Question: I'm trying to mimic the Google Play Store application ActionBar: when you of the application, the (normally with a blue background in JB) /closes.
I'm using the Navigation-Drawer sample application available on Google Developers website (<URL> and it doesn't do the same. There is no blue background when you touch the title and also the "click zone" on the title text is only about 3-4 characters of lenght as width. On the Play Store or Gmail applications you can touch even the end of the string and the Navigation Drawer will open. See this screenshot for reference:

So, I'm looking for tips or even links to source code of other Android applications that have this feature and also:
- - -
Thanks!
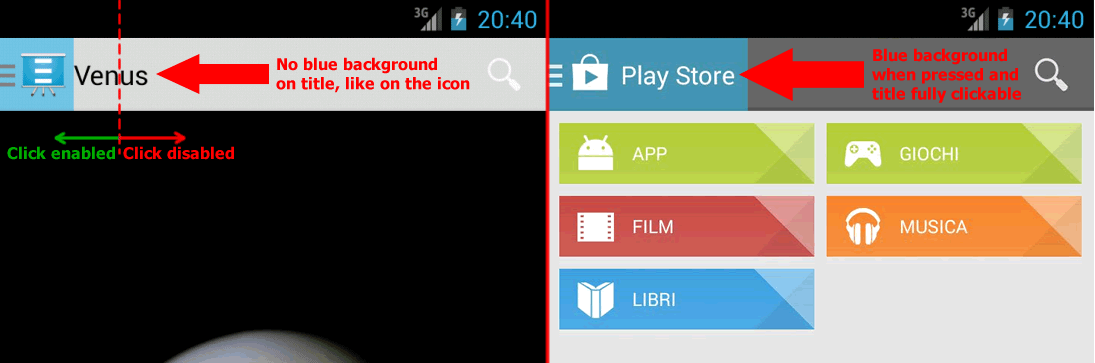
Answer: By default, the title is included in the touch target for the drawer on Android 4.3 and Android 4.4 devices (unlike previous versions of Android where the title was not included) so you shouldn't have to do anything to get consistent touch targets.
Note that in Android 5.0 and Material Design, the navigation button is much larger (taking the place of the app icon) and the title is included in the touch target. Updating to <URL>